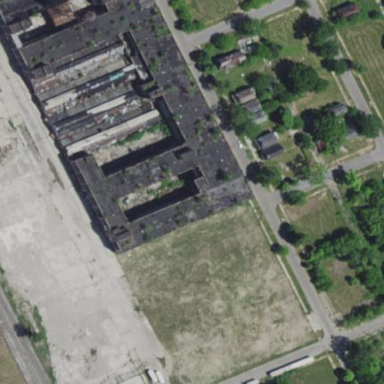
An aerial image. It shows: Industrial building.